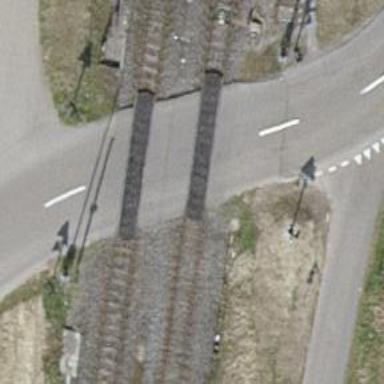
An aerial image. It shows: Level crossing on the railway with lights and full barrier.